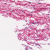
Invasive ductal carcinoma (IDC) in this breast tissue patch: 0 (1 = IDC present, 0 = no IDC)